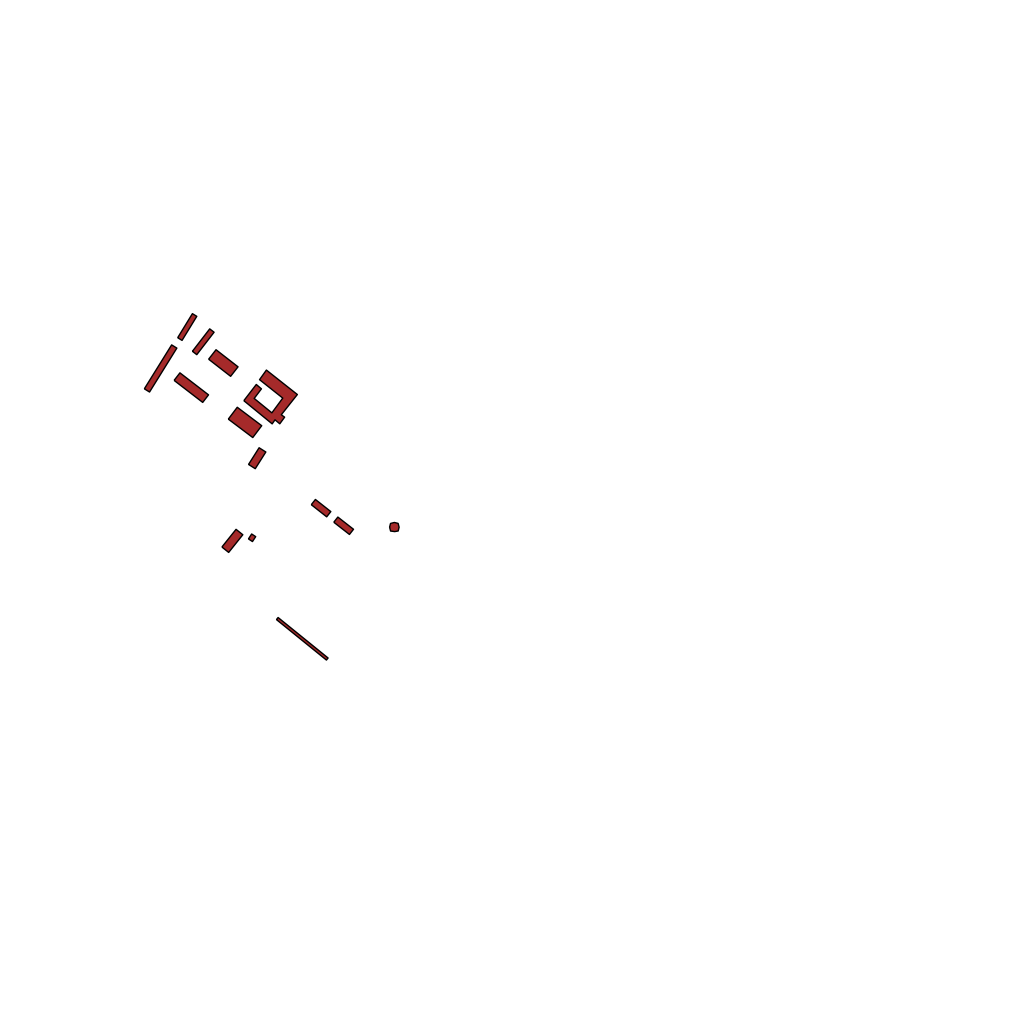
Tags: overhead vector_map, recreation, special, individual_rise, density_1, Facility, 1.0 km²